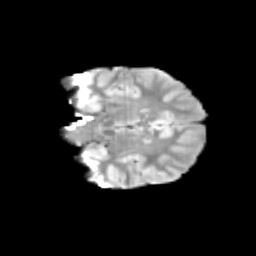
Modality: T2w
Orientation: coronal
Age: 10
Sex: male
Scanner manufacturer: siemens
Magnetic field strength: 3 T
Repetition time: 3.8 s
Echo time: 0.07 s